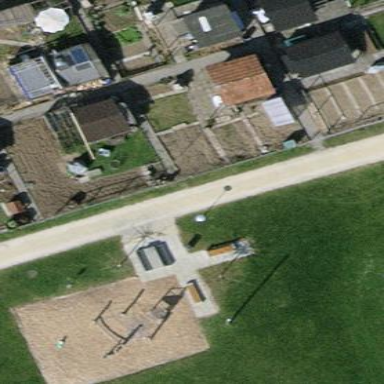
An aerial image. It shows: Playground area for leisure activities on the land.